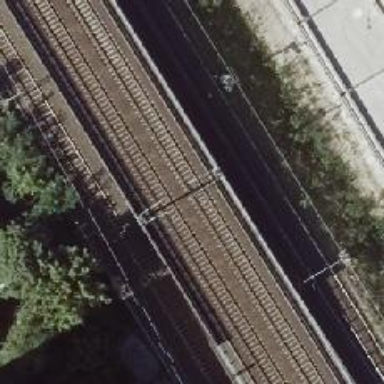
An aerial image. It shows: Milestone along the railway with catenary mast.